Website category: sports
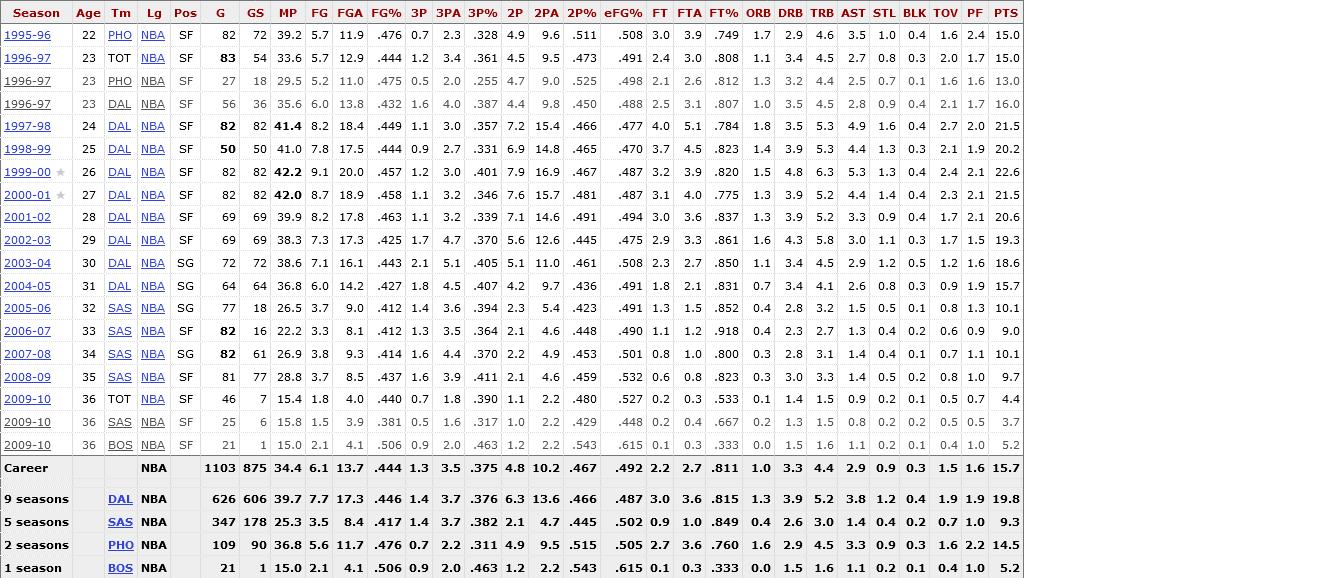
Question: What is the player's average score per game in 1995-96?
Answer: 15.0

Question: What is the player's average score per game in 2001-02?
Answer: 20.6

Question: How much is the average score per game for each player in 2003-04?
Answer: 18.6

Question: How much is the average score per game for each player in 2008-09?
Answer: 9.7

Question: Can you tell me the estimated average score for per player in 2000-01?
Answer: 21.5

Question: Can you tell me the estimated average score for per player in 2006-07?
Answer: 9.0

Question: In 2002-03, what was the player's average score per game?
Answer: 19.3

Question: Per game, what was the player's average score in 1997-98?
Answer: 21.5

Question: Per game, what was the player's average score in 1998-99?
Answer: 20.2

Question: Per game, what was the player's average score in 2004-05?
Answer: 15.7

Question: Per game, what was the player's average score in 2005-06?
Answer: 10.1